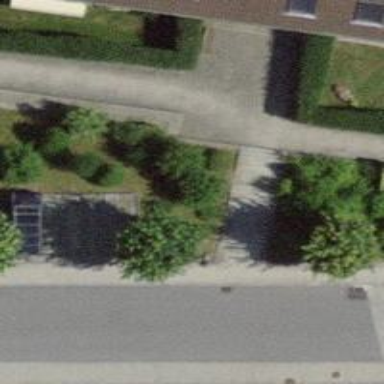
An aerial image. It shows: Road with steps.